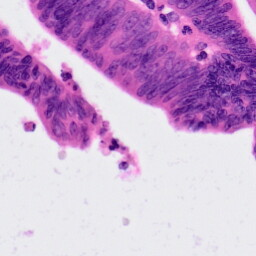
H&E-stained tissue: Colon